Interaction volume radius: 5 \u00c5
Interaction volume height: 10 \u00c5
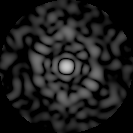
Disorder parameter: 0.8073